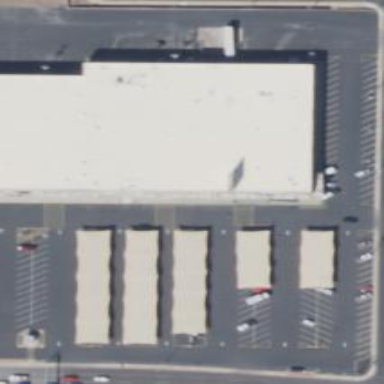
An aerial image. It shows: Retail building.